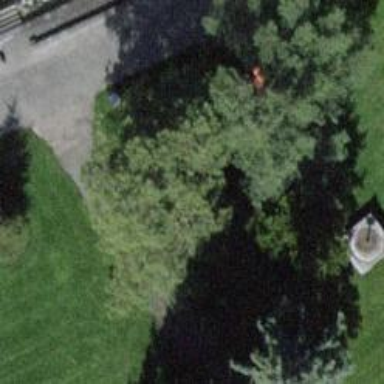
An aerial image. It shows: Park filled with evergreen needle-leaved trees.